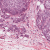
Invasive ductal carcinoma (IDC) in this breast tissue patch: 1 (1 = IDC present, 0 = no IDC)